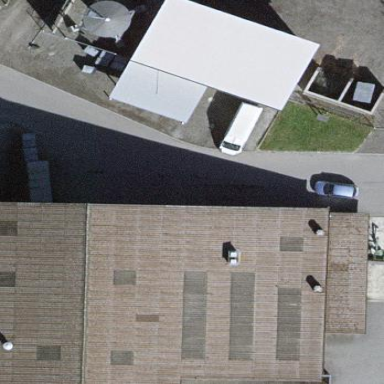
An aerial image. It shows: Gabled building with brown roof made of roof tiles. The roof is oriented across the building.